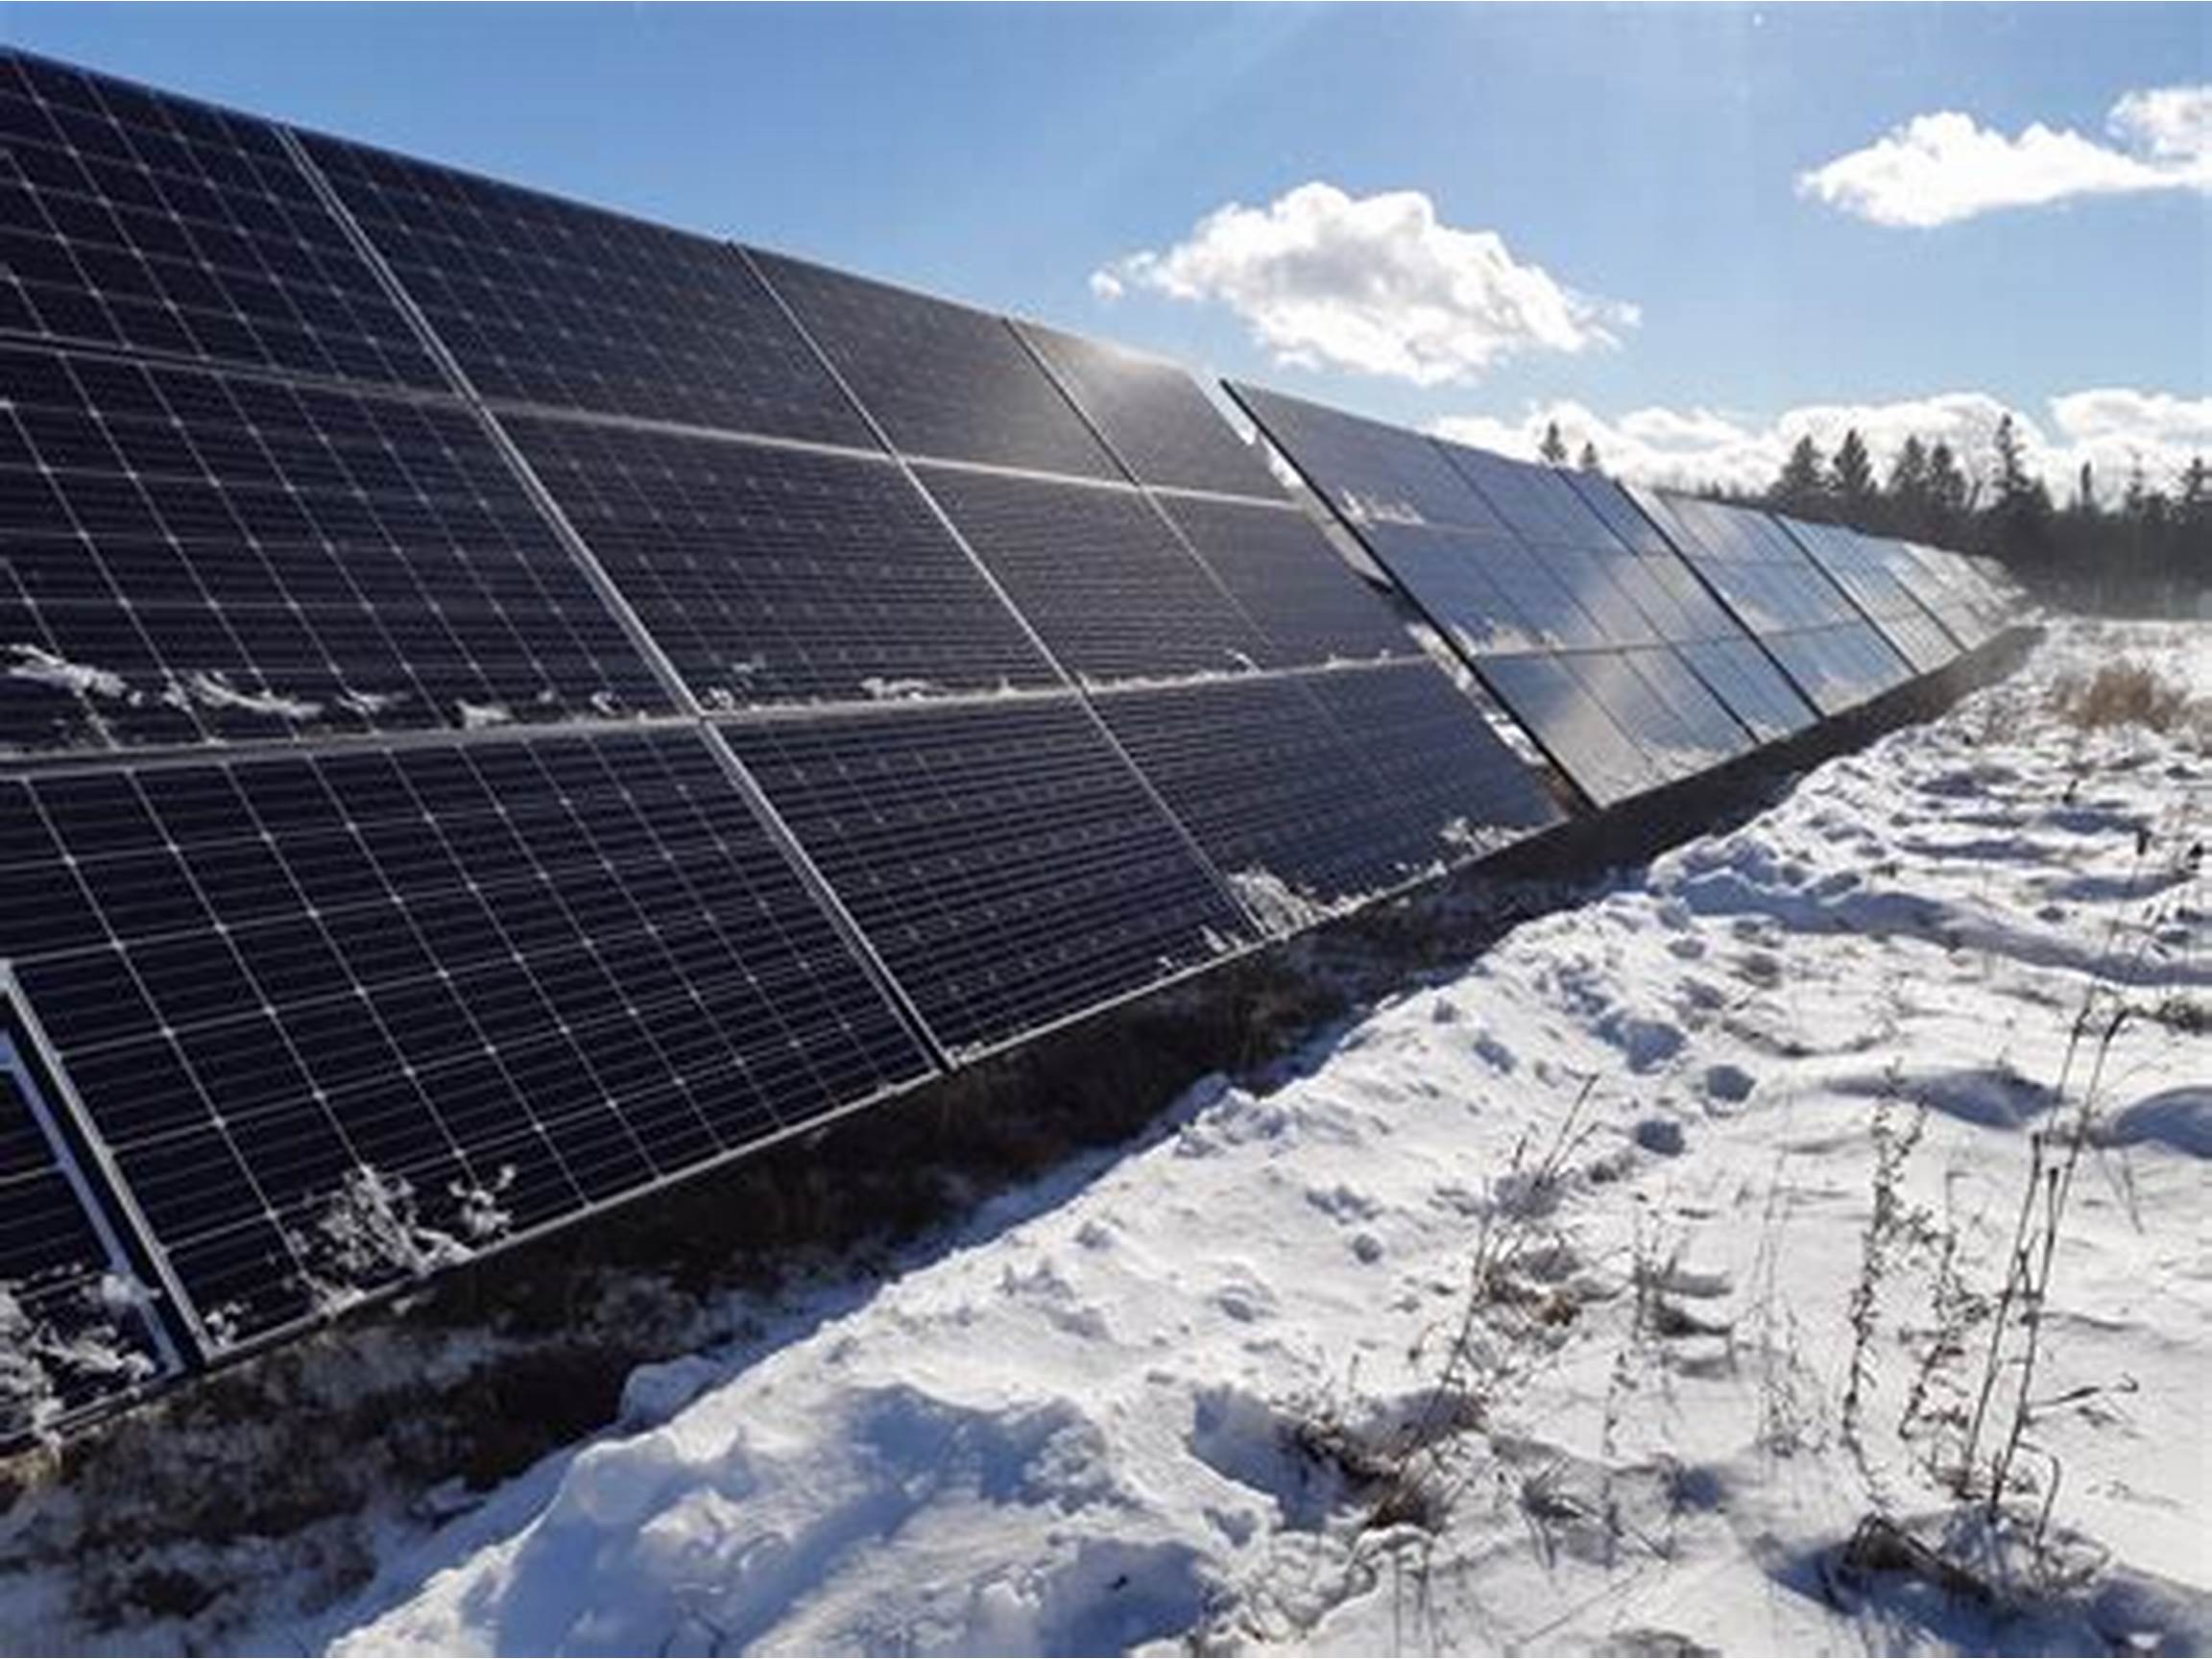
Label: Snow-Covered